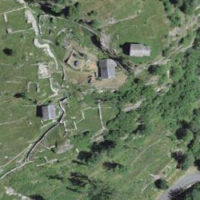
EUNIS habitat code: 24
Species observed at this site:
Astrantia minor